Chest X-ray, AP view. Patient: 71 years old, sex M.
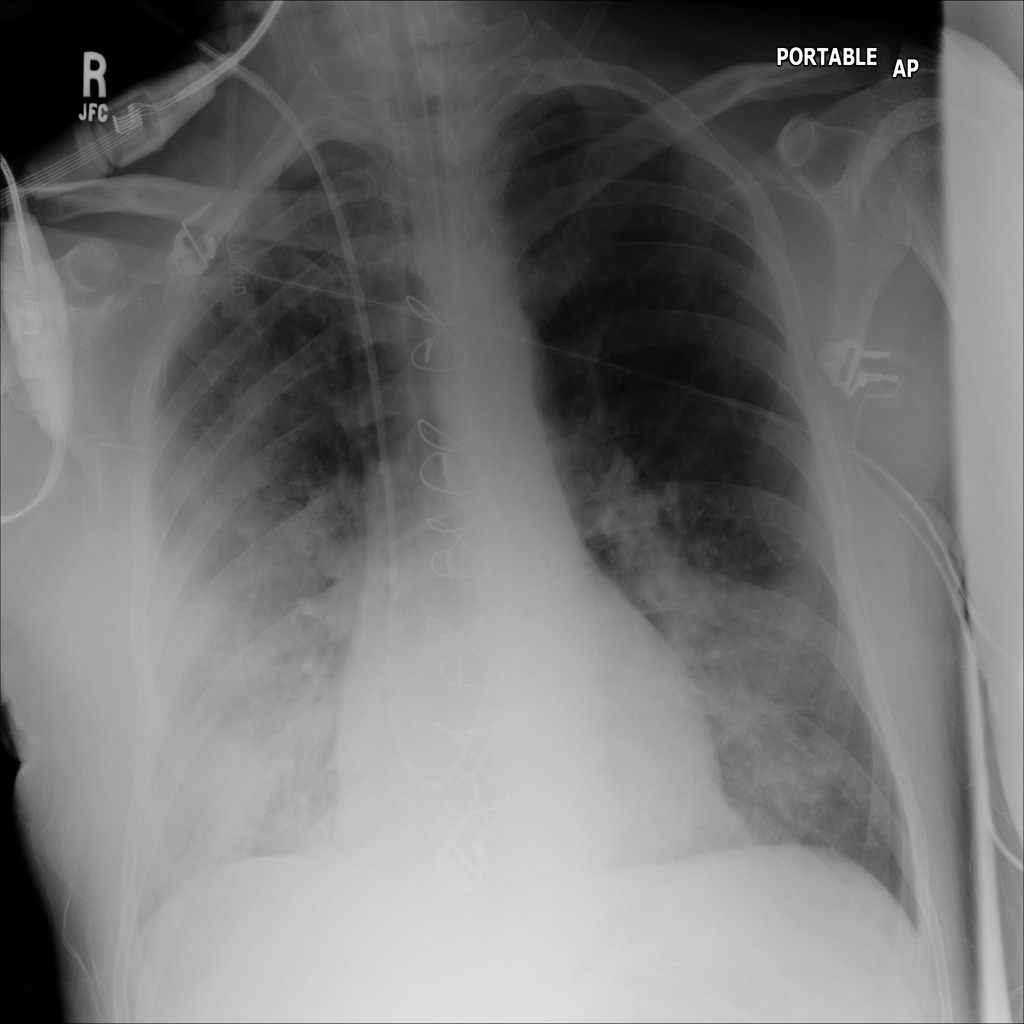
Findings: Consolidation, Edema, Infiltration, Pneumonia